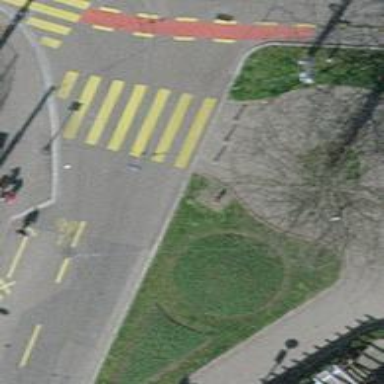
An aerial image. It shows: Bollard.